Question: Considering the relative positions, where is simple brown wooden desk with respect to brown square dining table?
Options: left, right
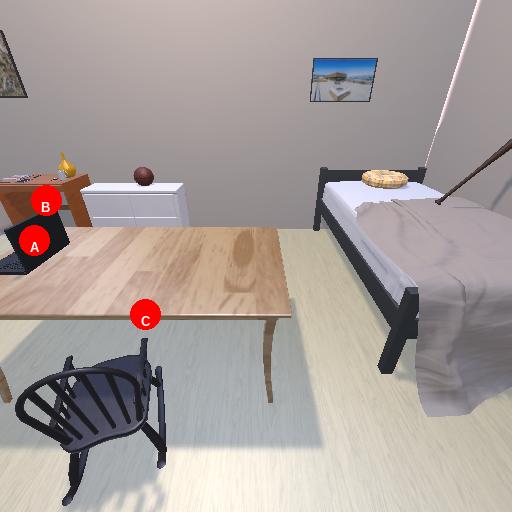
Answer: left